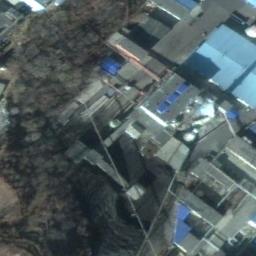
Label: industrial_area